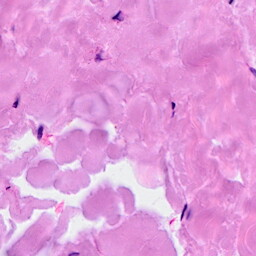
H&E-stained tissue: Breast